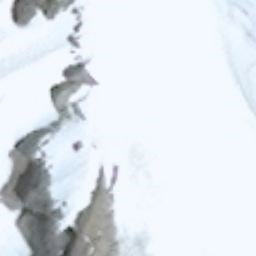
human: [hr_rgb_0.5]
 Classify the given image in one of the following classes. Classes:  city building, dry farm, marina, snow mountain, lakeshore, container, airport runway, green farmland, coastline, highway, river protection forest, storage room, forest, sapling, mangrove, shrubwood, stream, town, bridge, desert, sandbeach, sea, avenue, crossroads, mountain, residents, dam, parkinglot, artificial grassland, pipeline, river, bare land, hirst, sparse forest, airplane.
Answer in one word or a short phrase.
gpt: snow mountain